Question: In the above attached picture, I want to perform the operation of
(run_tot - lag_data)/run_tot. But how to perform that with null values in lag_data. My code is,
'''
select *, ((running_total-lag_data)/running_total) as per_incr_bal
from
(select *, lag(running_total) over(partition by customer_id
order by m) as lag_data
from
(select *, SUM(total) OVER (
partition by customer_id
order by m
rows unbounded preceding) as running_total
from(
select customer_id, extract (month from txn_date) as m,
sum(case when txn_type = 'deposit' then txn_amount
else -txn_amount
end) as total
from data_bank.customer_transactions
group by customer_id, m
order by customer_id, m) t1) t2)t3
where lag_data is not null
'''
> I am getting a div by zero error.

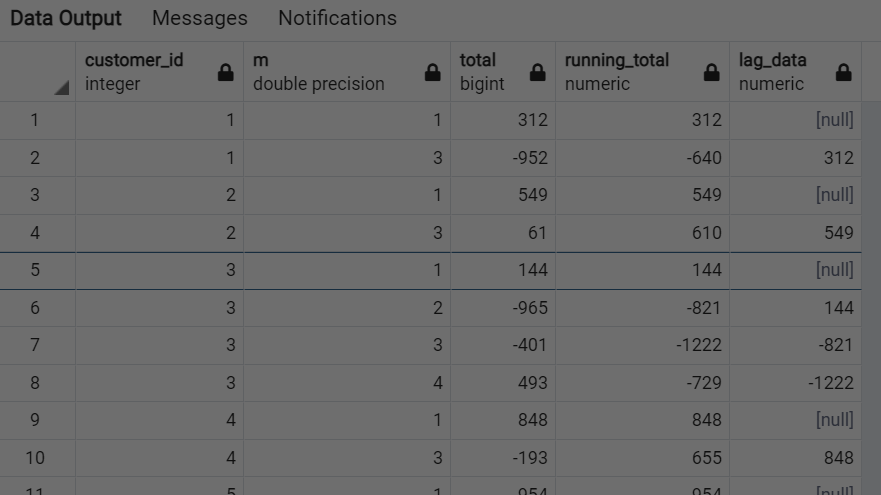
Answer: ### This code may solve your problem ...
-
'''
SELECT
*
,((COALESCE(running_total,0)-COALESCE(lag_data,0))/ COALESCE(running_total,0)) AS per_incr_bal
FROM
(
SELECT
*, LAG(COALESCE(running_total,0)) OVER(PARTITION BY customer_id ORDER BY m) AS lag_data
FROM
(
SELECT
*, SUM(COALESCE(total,0)) OVER ( PARTITION BY customer_id ORDER BY m ROWS UNBOUNDED PRECEDING) AS running_total
FROM
(
SELECT
customer_id,
EXTRACT (MONTH FROM txn_date) AS m,
sum(CASE WHEN txn_type = 'deposit' THEN txn_amount ELSE -txn_amount END) AS total
FROM data_bank.customer_transactions
GROUP BY customer_id, m
ORDER BY customer_id, m
) t1
) t2
)t3
WHERE lag_data IS NOT NULL;
'''
### Tips: Always use COALESCE() when performing mathematical operations to avoid any NULL values in that column.